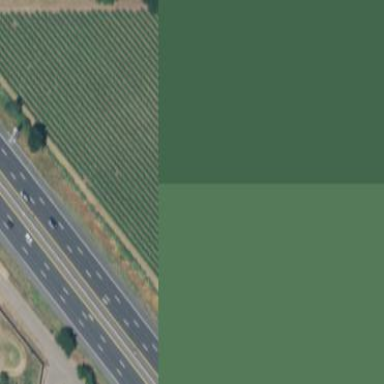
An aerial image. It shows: Vineyard with grape crops.